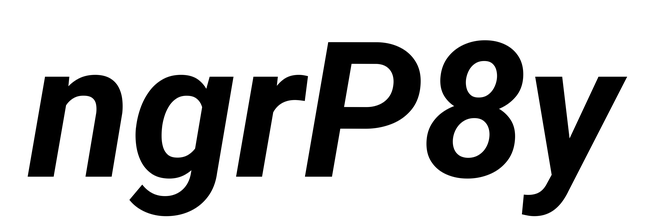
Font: Roboto-Italic_Bold_Italic